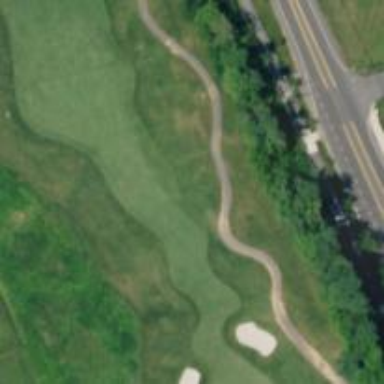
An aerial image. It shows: Golf hole.